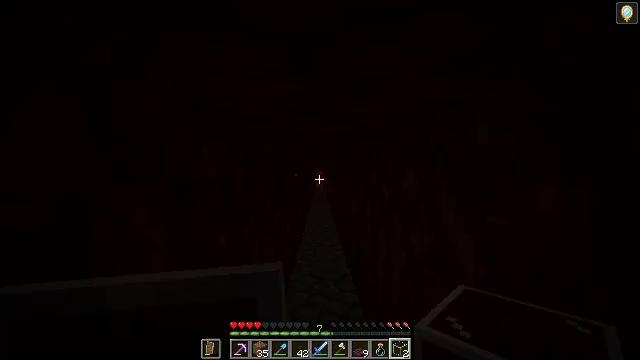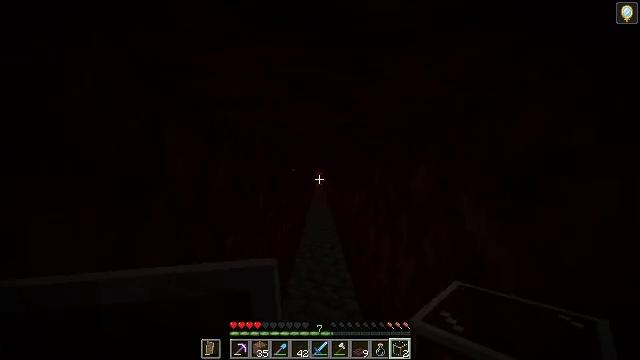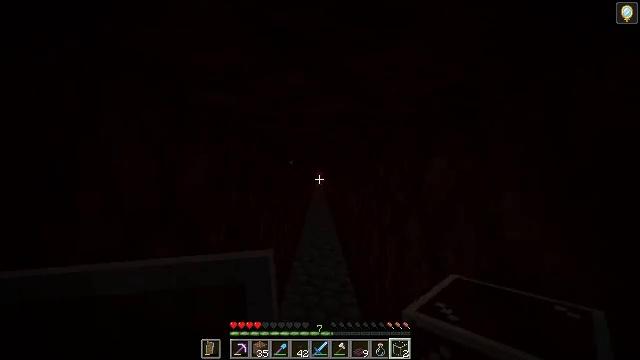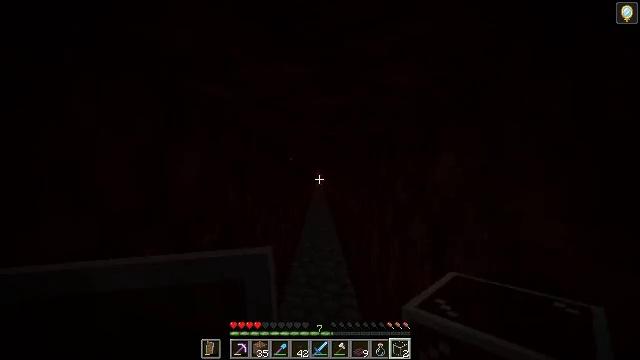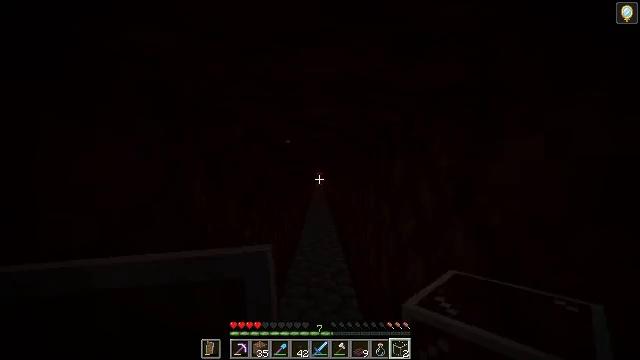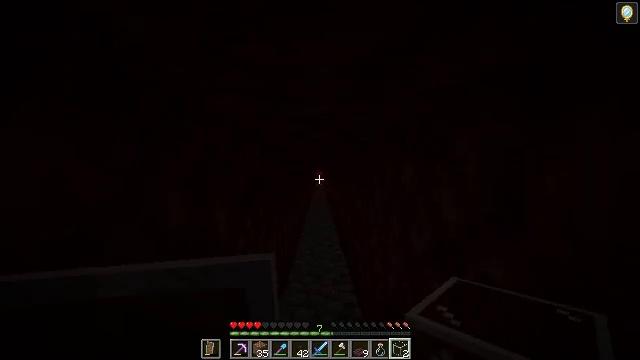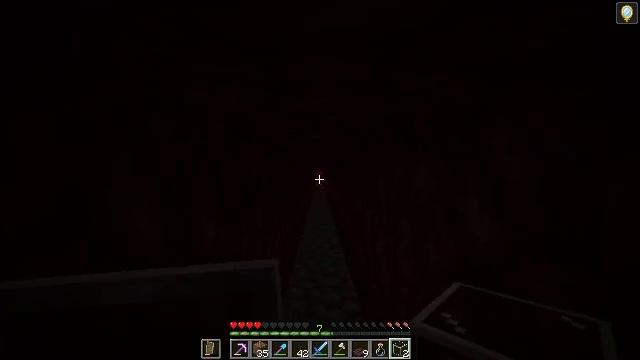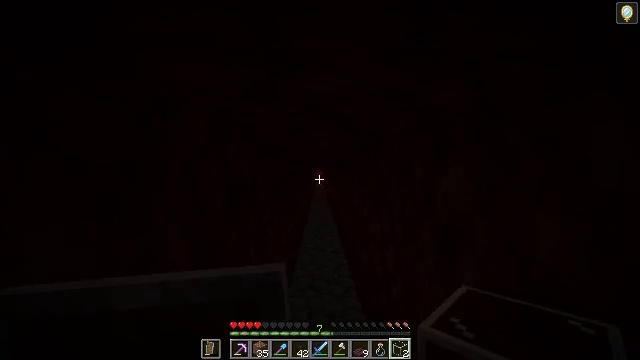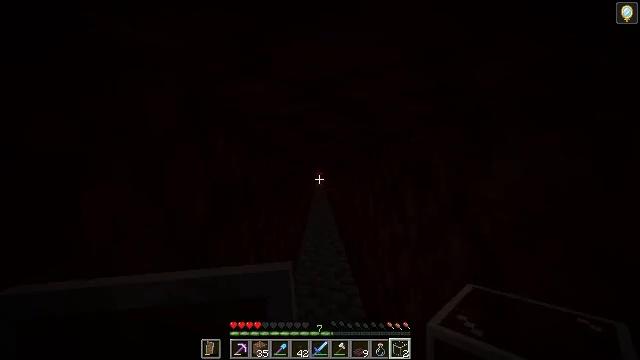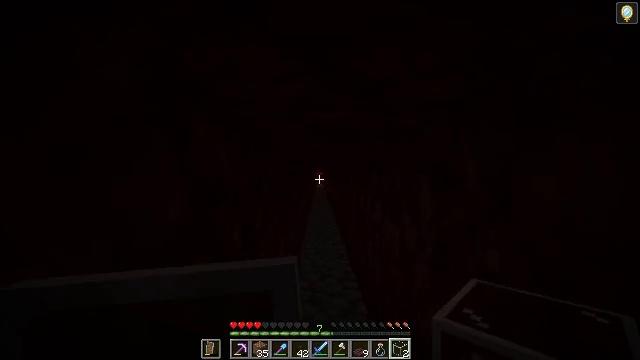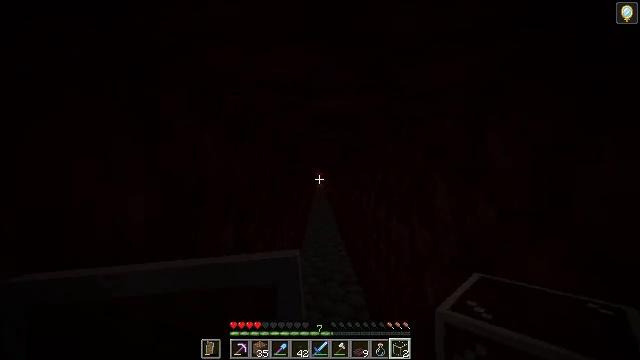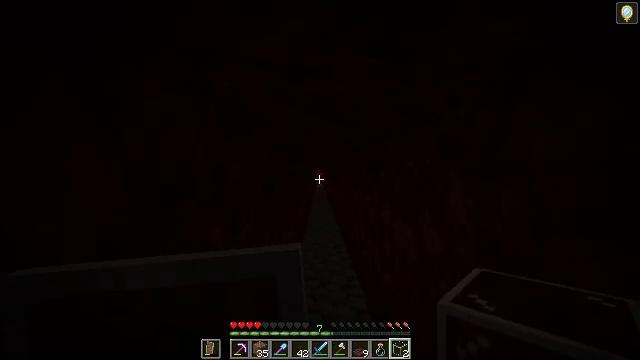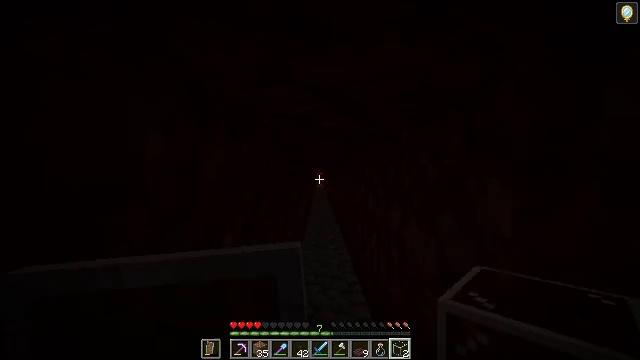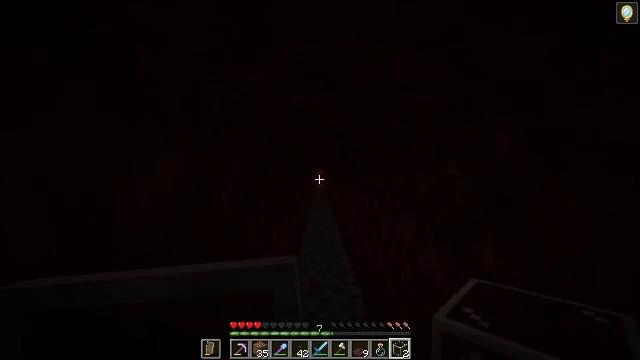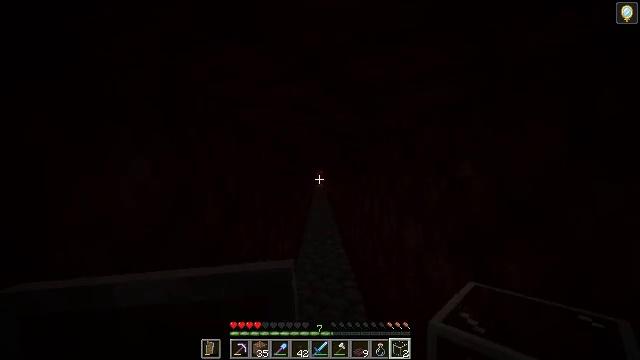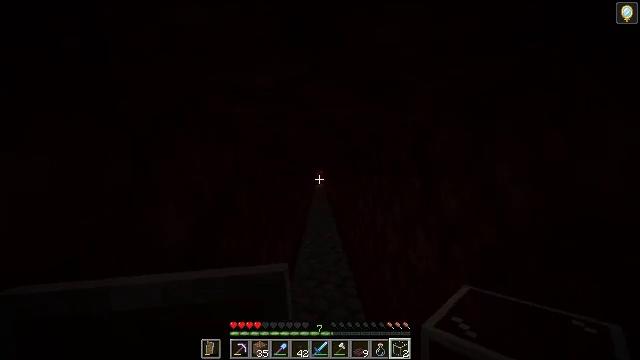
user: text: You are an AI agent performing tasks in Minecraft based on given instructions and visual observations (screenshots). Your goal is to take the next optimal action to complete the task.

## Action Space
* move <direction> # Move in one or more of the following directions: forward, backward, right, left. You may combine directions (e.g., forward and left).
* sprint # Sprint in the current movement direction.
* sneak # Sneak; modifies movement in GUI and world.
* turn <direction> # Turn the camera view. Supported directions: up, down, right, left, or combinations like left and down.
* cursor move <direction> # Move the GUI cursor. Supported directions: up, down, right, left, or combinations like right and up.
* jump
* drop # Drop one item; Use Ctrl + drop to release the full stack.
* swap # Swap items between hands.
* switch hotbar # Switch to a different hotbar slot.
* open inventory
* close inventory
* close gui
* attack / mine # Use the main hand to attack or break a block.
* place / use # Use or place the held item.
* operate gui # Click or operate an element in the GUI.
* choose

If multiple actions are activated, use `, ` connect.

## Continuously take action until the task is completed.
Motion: motion action
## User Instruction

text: Drop a glass block.
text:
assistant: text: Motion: move forward
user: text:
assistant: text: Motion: move forward
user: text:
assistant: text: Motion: move forward
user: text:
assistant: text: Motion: move forward
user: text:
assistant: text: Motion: move forward
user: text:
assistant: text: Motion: move forward
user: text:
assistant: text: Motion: move forward
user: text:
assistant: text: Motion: move forward
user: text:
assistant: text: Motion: move forward
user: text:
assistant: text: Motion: move forward
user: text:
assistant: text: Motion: move forward
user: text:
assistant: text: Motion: move forward
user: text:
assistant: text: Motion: move forward
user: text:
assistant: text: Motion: move forward
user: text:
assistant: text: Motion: move forward
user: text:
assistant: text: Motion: move forward
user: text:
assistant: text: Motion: move forward
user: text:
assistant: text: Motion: move forward
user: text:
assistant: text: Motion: move forward
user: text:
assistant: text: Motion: move forward
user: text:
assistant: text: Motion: move forward
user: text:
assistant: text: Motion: move forward
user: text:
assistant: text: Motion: move forward
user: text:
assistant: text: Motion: move forward
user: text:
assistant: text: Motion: move forward
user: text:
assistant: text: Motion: move forward
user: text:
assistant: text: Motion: move forward
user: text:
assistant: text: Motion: move forward
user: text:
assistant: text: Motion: move forward
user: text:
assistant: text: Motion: move forward